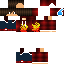
A female human skin with medium skin, wearing brown long hair dressed in a red hoodie and red pants, featuring a closed mouth.